Question: Using matlab, I need to programmatically find the center of a circle while I'm only able to see the outer edge of the circle.
Below is a test image I am trying to process:
Ignore the black around the outer edge. I have my camera behind a scope, that is why you can only see a small magnified circle in the middle. These black circles are actually a target, so there are multiple rings nested inside each other.

## Script using imfindcircles()
In the matlab script below, I used imfindcircles(). There are two problems with imfindcircles().
1. It takes about 2-3 seconds per call, which is to slow for my application.
2. It cannot predict the center of the circle in my example image above. It needs to see more of the circle first.
'''
Rmin = 40; %7 and 12 for small circle
Rmax = 100;
% Create video input object.
vid = videoinput('winvideo',1);
% Set video input object properties for this application.
% Note that example uses both SET method and dot notation method.
set(vid,'TriggerRepeat',100);
vid.FrameGrabInterval = 5;
vid = videoinput('winvideo', 1, 'MJPG_1280x720');
%src = getselectedsource(vid);
%number of frames to get each time the camera is triggered
vid.FramesPerTrigger = 1;
%return grayscale for one less thing to process
vid.ReturnedColorspace = 'grayscale';
%make the trigger type manual. This allows use to grab one frame at a time
triggerconfig(vid, 'manual');
% allow us to capture unlimited frames, with only starting the video once
vid.TriggerRepeat = Inf;
%preview(vid);
%start(vid);
%trigger(vid);
%stoppreview(vid);
% Create a figure window.
%figure;
% Start acquiring frames.
start(vid);
while(true)
trigger(vid);
%get a single image frame
image = getdata(vid);
%draw the image on screen
imshow(image);
drawnow; % update figure window
%set the center of the image. This is used as an additional way to
%calibrate the score, camera, and laser. You can change where the "center" of
%the camera image is by adjusting these values.
% [x, y]
imageCenter = [500, 500];
viscircles(imageCenter, 5,'EdgeColor','r');
%find circles (the target) in the image and draw a circle around it
[centers, radii, metric] = imfindcircles(image,[Rmin Rmax], 'ObjectPolarity', 'dark');
%make sure a circle on screen was found
if(centers)
%draw circle found on screen
viscircles(centers, radii,'EdgeColor','b');
%calculate distance from center of the image and the center of the circle
%x minus x; y minus y; then calc hypotenuse
circleCenterX = centers(1,1);
circleCenterY = centers(1,2);
imageCenterX = imageCenter(1,1);
imageCenterY = imageCenter(1,2);
%calculate the di
distanceX = circleCenterX - imageCenterX;
distanceY = circleCenterY - imageCenterY ;
%calculate the hypotenuse (b^2 + b^2 = c^2)
hypotenuse = sqrt(distanceX^2 + distanceY^2);
%create sound based on distance from the center of the image
a=sin(2*pi*hypotenuse*(0:0.000125:0.05));
sound(a);
disp(hypotenuse);
%if you are withing X pixel of the center make a beeping noise
if(hypotenuse <= 15)
a=sin(2*pi*400*(0:0.000125:0.05));
sound(a);
sound(a);
sound(a);
end
%show a measuring line to verfiy results
%h = imdistline;
end
%clear memory after each frame to avoid memory leak
flushdata(vid, 'triggers');
end
%doesnat get run but use these commands to clean up before running the
%script again
imaqreset();
%stop(vid);
%delete(vid);
%clear;
%close(gcf);
'''
## Script trying to replace imfindcircles()
To speed up the processing, I threw our imfindcircles() and am trying to create my own function to do something similar. The script converts the image to a binary image, then uses regionprops to find the center of the white objects. You will also notice a rudimentary ideas for detecting the center in the code. It also tries to find the center on the idea that when two or more perfect circles are placed inside each other, they will all have the same center... but in my picture example above, this simple concept fails to work because it cannot even detect a single circle, let alone the other circles inside of it.
'''
function circleCenter = findCircleCenter(image, drawOnImage, toGray)
%in order to find the center, find the center of all objects in an image.
%Once we have the centers, we find the shortest distance between these
%objects. Our image has multiple circle, each inside the other. The center
%of all these cirlces are the same. By finding the shortest distance
%between the objects, we can safely assume we found the center of our
%target when we find two points are very close to each other.
%Adjust the number of pixels between the two points of the circle.
%Explained in details above.
minCenterPixelDist = 8;
%the minimum amount of pixels needed in a region to be considered an
%object for measurement
minPixelArea = 100;
if(toGray == 1)
%convert to grayscale
image = rgb2gray(image);
%figure, imshow(image);
end
%find the two closest points
%see if they are less than 8 pixels apart, this is the center
%threshold the image to make a binary image
BW = image > 100; %100
%figure, imshow(BW);
%http://www.mathworks.de/de/help/images/ref/imdilate.html
%se = strel('line',11,90);
%I2 = imdilate(BW,se);
%imshow(BW), title('Original')
%figure, imshow(I2), title('Dilated')
originalBW = BW;
se = strel('disk',2);
erodedBW = imerode(originalBW,se);
%imshow(originalBW), figure, imshow(erodedBW)
%find regions in binary image
regionImage = erodedBW;
s = regionprops(regionImage, image, {'Centroid','WeightedCentroid','Area','FilledImage'});
%draw the regions found on screen.
if(drawOnImage == 1)
%figure, imshow(regionImage);
title('Weighted (red) and Unweighted (blue) Centroid Locations');
hold on
numObj = numel(s);
for k = 1 : numObj
%only display regions that are bigger than X number of pixels
if(s(k).Area > minPixelArea)
plot(s(k).WeightedCentroid(1), s(k).WeightedCentroid(2), 'r*');
plot(s(k).Centroid(1), s(k).Centroid(2), 'bo');
text(s(k).Centroid(1),s(k).Centroid(2), sprintf('%2.1f', s(k).Centroid(1)), 'EdgeColor','b','Color','r');
end
end
hold off
end
shortestDist = 100; %stores the current shortest distance found, default to somethign massive so it gets overwriten easily
shortestDistIndex = 0;%stores the index of the point with the shortest distance
for idx = 1:numel(s)
%make sure the current element has more than X number of pixels
%before processing it
if(s(idx).Area > minPixelArea)
%get the x and y of the current element
currentX = s(idx).Centroid(1);
currentY = s(idx).Centroid(1);
%get the x and y of the next element
try
nextX = s(idx + 1).Centroid(1);
nextY = s(idx + 1).Centroid(1);
catch
%if we are on the last element, the try statement will fail, and
%this will end the for loop
break;
end
%calculate the distance between the current centroid and the next one
distanceX = nextX - currentX;
distanceY = nextY - currentY;
%calculate the hypotenuse (b^2 + b^2 = c^2)
hypotenuse = sqrt(distanceX^2 + distanceY^2);
%if the distance is less than the current "shortest distance",
%overwrite the variable
if(hypotenuse <= shortestDist)
shortestDist = hypotenuse;
shortestDistIndex = idx;
end
end
end
%if the closest points are within a certain number of pixels, we can
%assume the are the centers of two circles
%also make sure the area of this shortest distance is greater than
%minPixel area
if(shortestDist < minCenterPixelDist)
%get the x and y of our shortest distance centroids
centerOneX = s(shortestDistIndex).Centroid(1);
centerOneY = s(shortestDistIndex).Centroid(2);
centerTwoX = s(shortestDistIndex + 1).Centroid(1);
centerTwoY = s(shortestDistIndex + 1).Centroid(2);
%calculate the average between the two closest points
circleCenterX = (centerOneX + centerTwoX)/2;
circleCenterY = (centerOneY + centerTwoY)/2;
circleCenter = [circleCenterX, circleCenterY];
disp(circleCenter);
else
circleCenter = [];
end
end
'''
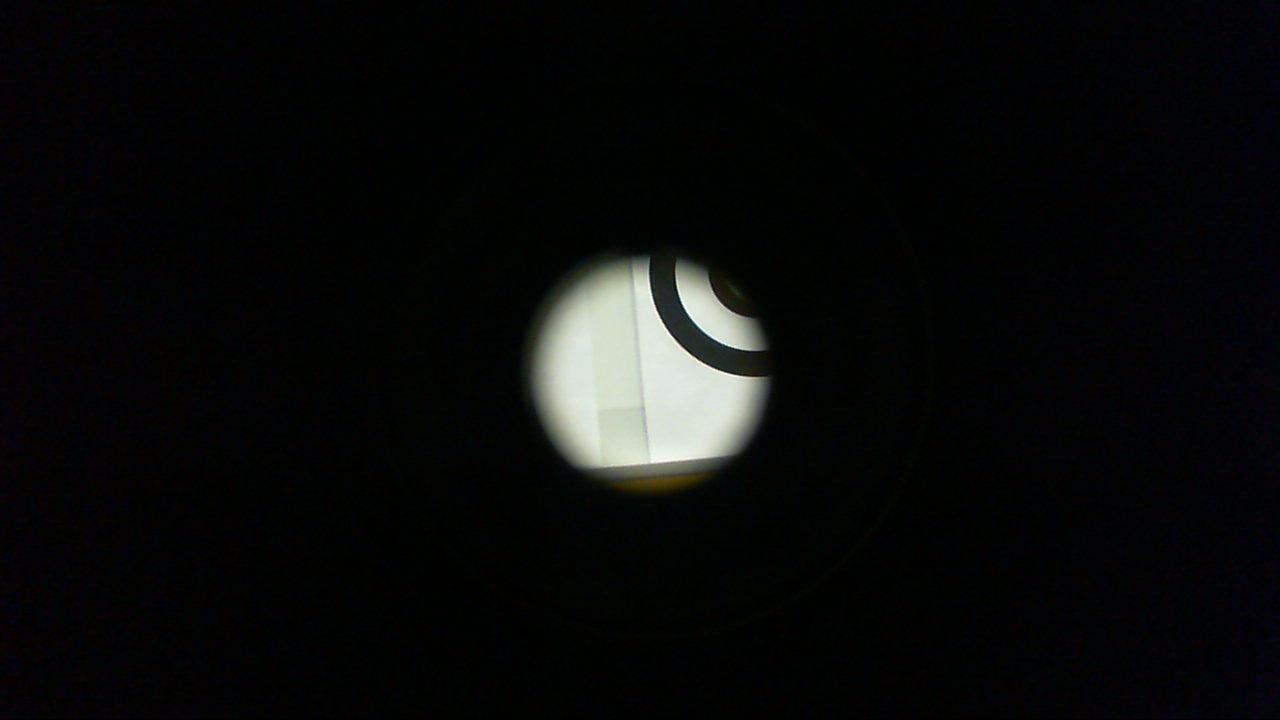
Answer: # My Solution
I have written a short tutorial about how I solved the problem and posted all my code to github. <URL>